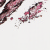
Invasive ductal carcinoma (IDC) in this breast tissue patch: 0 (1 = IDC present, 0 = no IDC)